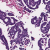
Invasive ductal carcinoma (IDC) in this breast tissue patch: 1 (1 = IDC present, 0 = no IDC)